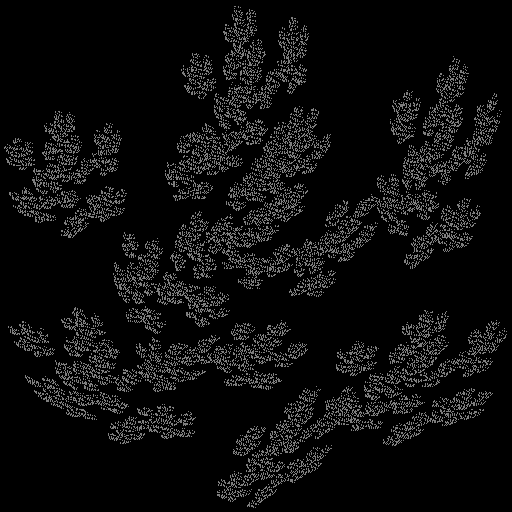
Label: pinetree